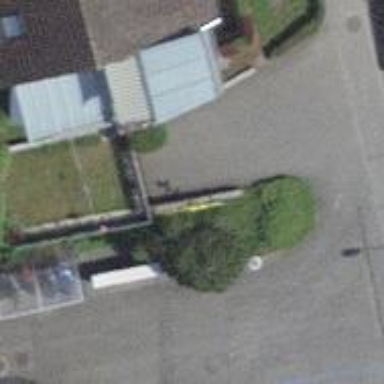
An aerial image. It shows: Shed designated as bicycle parking facility.